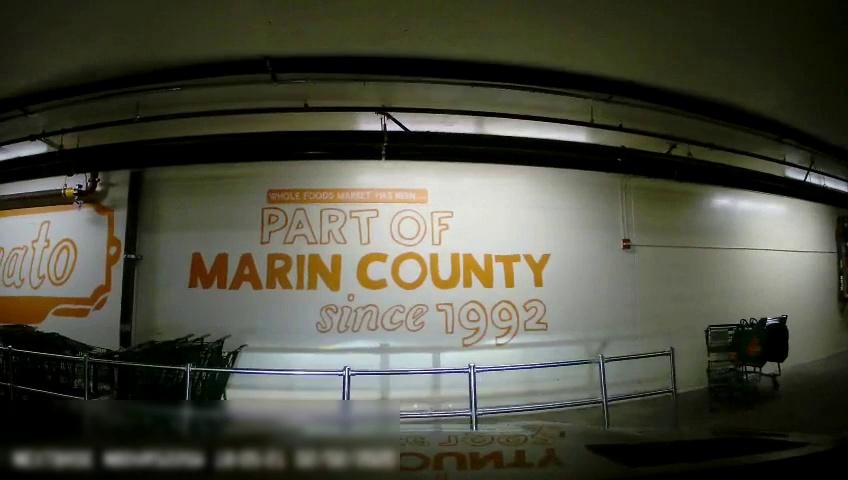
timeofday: Dusk/Dawn/Twilight
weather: Other